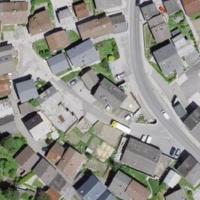
EUNIS habitat code: 54
Species observed at this site:
Larix decidua
Lathyrus pratensis